Interaction volume radius: 5 \u00c5
Interaction volume height: 35 \u00c5
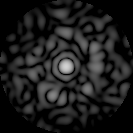
Disorder parameter: 0.8559